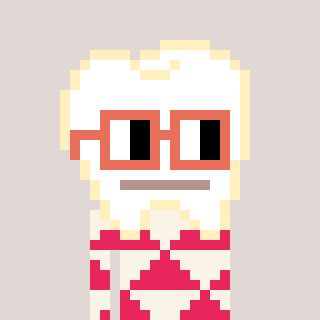
a pixel art character with square orange glasses, a tooth-shaped head and a redpinkish-colored body on a warm background